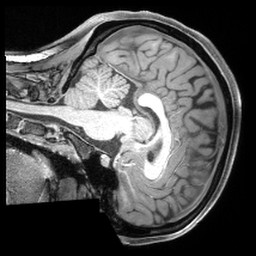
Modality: T1w
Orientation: sagittal
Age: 21
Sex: female
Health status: healthy
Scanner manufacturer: siemens
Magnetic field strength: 3 T
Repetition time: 2.4 s
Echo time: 0.00194 s